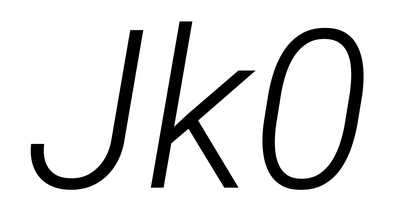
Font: Roboto-Italic_Light_Italic